Question: In my windows phone 7 app i have to add more than one list box. My requirement is user can scroll the page to see all the items. But i don't know how to add multiple list box in one page. I have try like this.
'''
<Grid x:Name="testUIContainer" Grid.Row="1" Margin="2,0,2,0">
<Grid.RowDefinitions>
<RowDefinition Height="Auto"/>
<RowDefinition Height="Auto"/>
</Grid.RowDefinitions>
<ScrollViewer VerticalScrollBarVisibility="Visible"
MaxWidth="477">
<ScrollViewer.Content>
<StackPanel Margin="0, 30, 0, 0 ">
<Rectangle Height="50" Margin="0,0,0,0" Name="Header" Stroke="Black" StrokeThickness="1" Width="480" Grid.ColumnSpan="2" Fill="#FF01A1DB" />
<ListBox Grid.Row="0" ItemsSource="{Binding StudentDetails,Mode=TwoWay}" Margin="0,0,0,0" Name="listBox1" Width="476" BorderBrush="#00410D0D">
<ListBox.ItemTemplate>
<DataTemplate>
<Border BorderBrush="Gray" Padding="5" BorderThickness="1">
<StackPanel Orientation="Horizontal" >
<Border BorderBrush="Wheat" BorderThickness="1">
<Image Name="ListPersonImage" Source="{Binding PersonImage}" Height="100" Width="100" Stretch="Uniform" Margin="10,0,0,0"/>
</Border>
<TextBlock Text="{Binding FirstName}" Name="firstName" Width="200" Foreground="White" Margin="10,10,0,0" FontWeight="SemiBold" FontSize="22" />
<TextBlock Text="{Binding LastName}" Name="lastName" Width="200" Foreground="White" Margin="-200,50,0,0" FontWeight="SemiBold" FontSize="22" />
<TextBlock Text="{Binding Age}" Name="age" Width="200" Foreground="White" Margin="10,10,0,0" FontWeight="SemiBold" FontSize="22" />
</StackPanel>
</Border>
</DataTemplate>
</ListBox.ItemTemplate>
</ListBox>
<ListBox Grid.Row="1" ItemsSource="{Binding StudentDetails,Mode=TwoWay}" HorizontalAlignment="Left" Margin="0,0,0,0" Name="listBoxes1" Width="476" BorderBrush="#00410D0D">
<ListBox.ItemTemplate>
<DataTemplate>
<Border BorderBrush="Gray" Padding="5" BorderThickness="1">
<StackPanel Orientation="Horizontal" >
<Border BorderBrush="Wheat" BorderThickness="1">
<Image Name="ListPersonImage" Source="{Binding PersonImage}" Height="100" Width="100" Stretch="Uniform" Margin="10,0,0,0"/>
</Border>
<TextBlock Text="{Binding FirstName}" Name="firstName" Width="200" Foreground="White" Margin="10,10,0,0" FontWeight="SemiBold" FontSize="22" />
<TextBlock Text="{Binding LastName}" Name="lastName" Width="200" Foreground="White" Margin="-200,50,0,0" FontWeight="SemiBold" FontSize="22" />
<TextBlock Text="{Binding Age}" Name="age" Width="200" Foreground="White" Margin="10,10,0,0" FontWeight="SemiBold" FontSize="22" />
</StackPanel>
</Border>
</DataTemplate>
</ListBox.ItemTemplate>
</ListBox>
</StackPanel>
</ScrollViewer.Content>
</ScrollViewer>
</Grid>
</Grid>
'''
But here i can not see the second list box. This is example only. I have to add 4 to 5 list box in a page. Please let me know how to add multiple list box in one page. Or there is any other option to show the list of items.
My Requirment:-

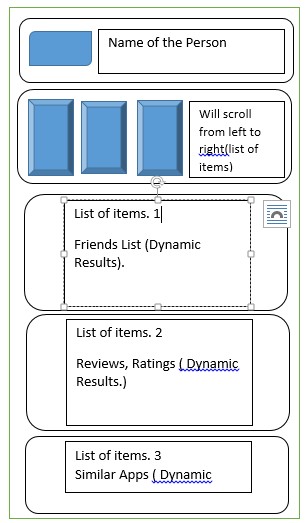
Answer: For each listbox set the property :
'''
ScrollViewer.VerticalScrollBarVisibility="Disabled"
'''